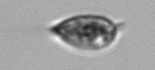
Label: Prorocentrum_triestinum